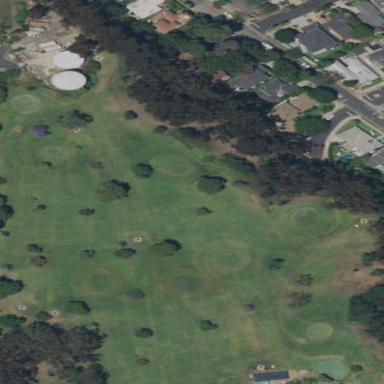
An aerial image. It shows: Golf course.